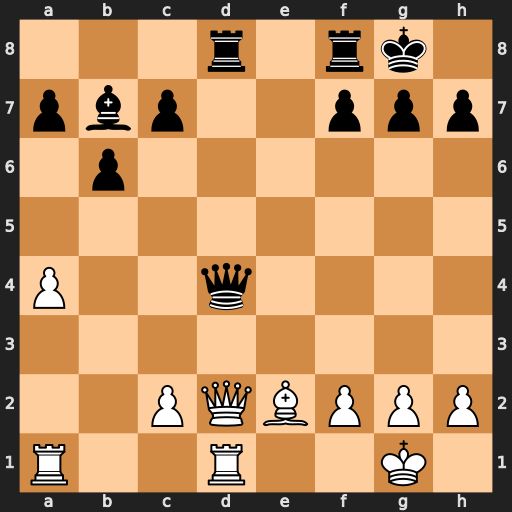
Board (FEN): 3r1rk1/pbp2ppp/1p6/8/P2q4/8/2PQBPPP/R2R2K1
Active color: w
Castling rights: -
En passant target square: -
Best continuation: Qxd4 Rxd4 Rxd4